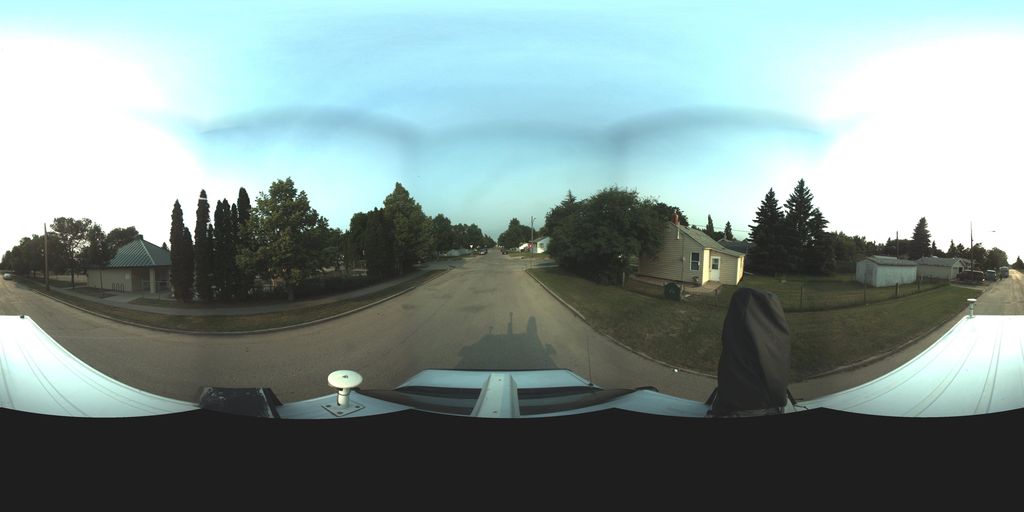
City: saskatoon